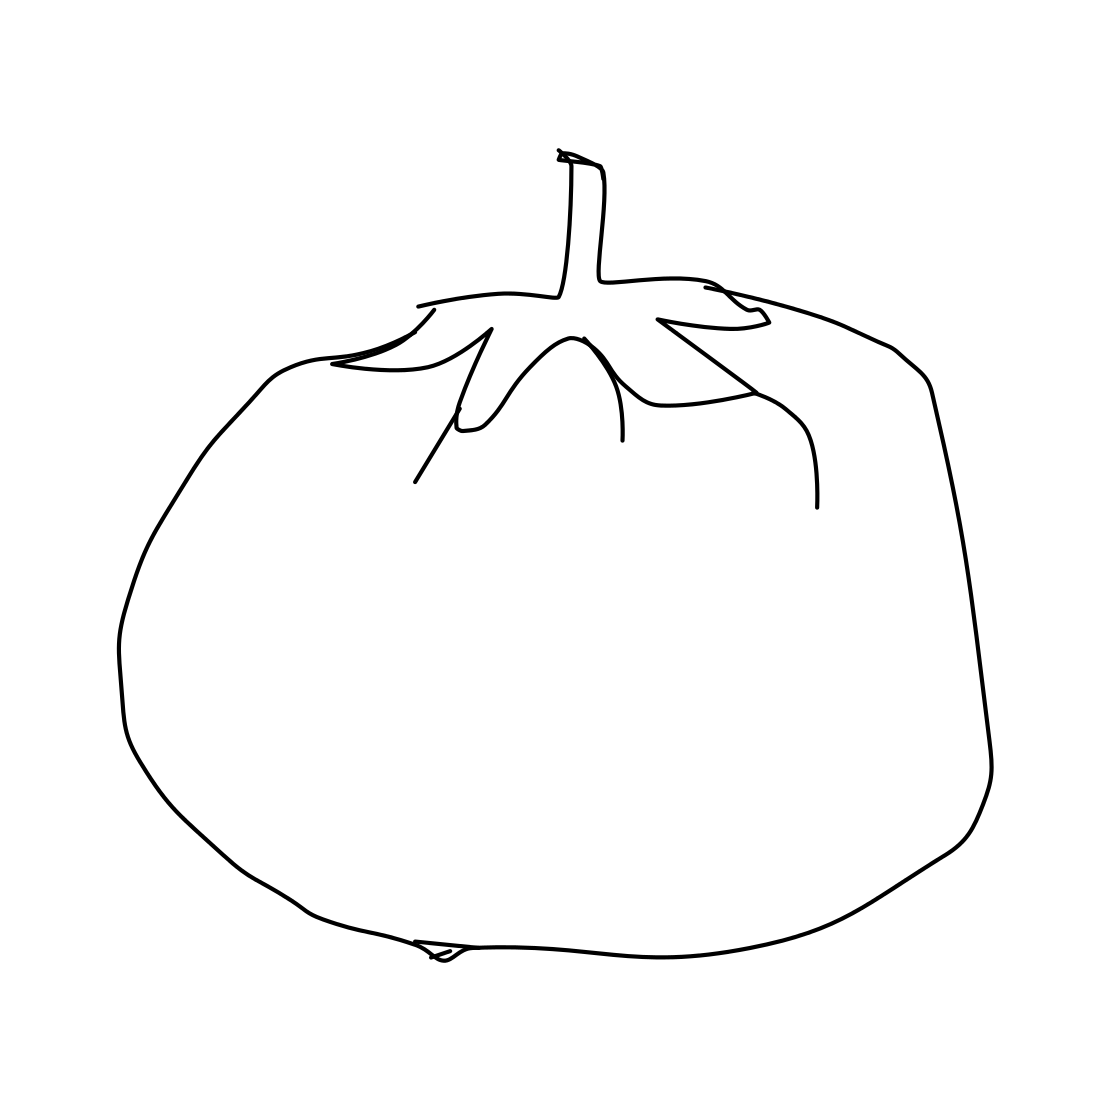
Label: tomato